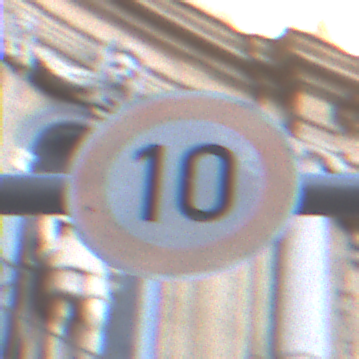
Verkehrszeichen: Geschwindigkeit10
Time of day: SunriseSunset
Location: Outdoor (Urban)
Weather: PartlyCloudy
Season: NotSpecified
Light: Natural